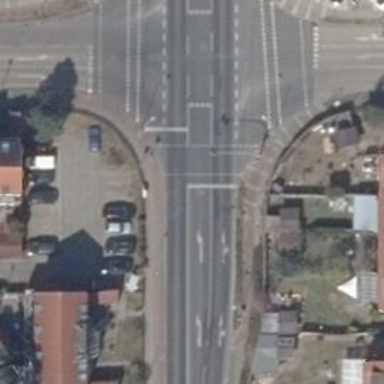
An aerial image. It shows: Secondary road with separate sidewalks on both sides.